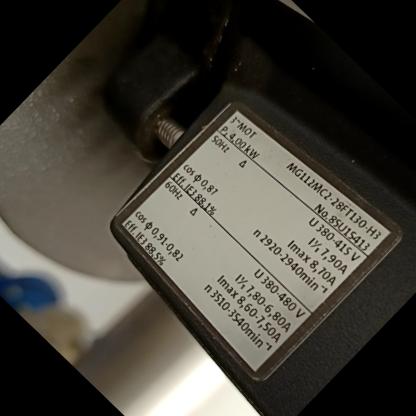
Klasa: tabliczka-znamionowa